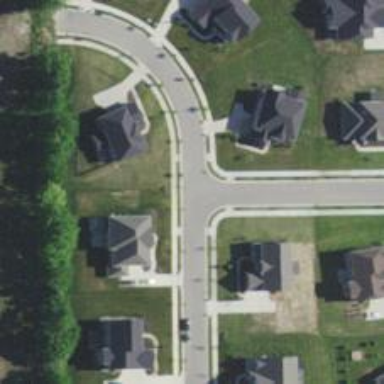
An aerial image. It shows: Smooth asphalt road in residential area.